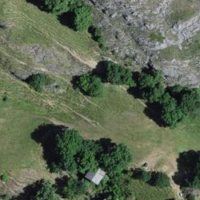
EUNIS habitat code: 48
Species observed at this site:
Falco tinnunculus
Emberiza cia
Euphorbia cyparissias